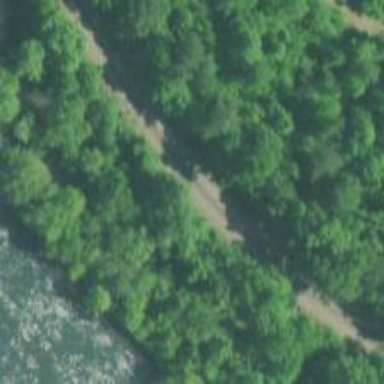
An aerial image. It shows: Railway track.